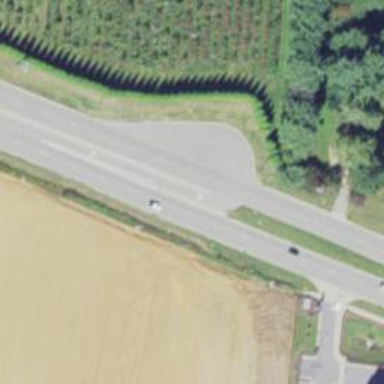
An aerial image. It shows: Secondary link road.